Question: I want to know how can I get a HTTP request information from Java, I am using Restlet framework but I don't want to limit it with that. As I have been struggling to figure it out with restlet and yet I can't. I am attaching a screenshot of my GAE console log,

I need to get that locahost (domain), it could be abc.com or xyz.com in actual production environment.
Here is the restlet code I have for this app:
'''
Redirector proxy = new Redirector(getContext(), target,
Redirector.MODE_SERVER_OUTBOUND){
String target = "https://dl.x.com/u/123/";
@Override
public void handle(Request request, Response response) {
String path = request.getResourceRef().getHostIdentifier() +
request.getResourceRef().getPath();
try {
URL url = new URL(path);
String host = url.getHost();
String pathParts = url.getPath();
if(pathParts.isEmpty() || pathParts.equals(ROOT_URI)){
pathParts = "/index.html"; // Hard-wired for now
}
String targetPattern = target + host + pathParts;
System.out.println("Target URL = " + targetPattern);
this.setTargetTemplate(targetPattern);
} catch (MalformedURLException e){
e.printStackTrace();
}
super.handle(request, response);
}
};
getConnectorService().getClientProtocols().add(Protocol.HTTP);
return proxy;
}
'''
The problem here is the String 'host' gets the value of 'app-x.appspot.com', I need to get the one shown in the picture.
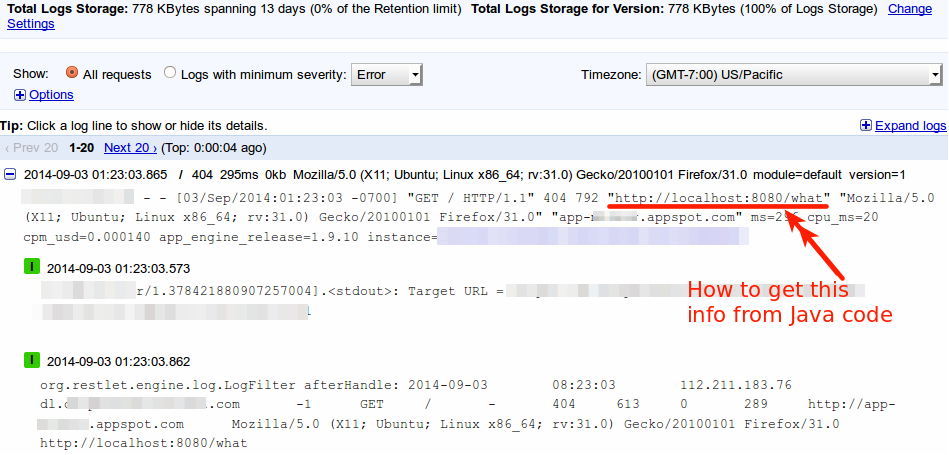
Answer: You can get this information from the request-object:
'''
request.getRequestURI()
'''